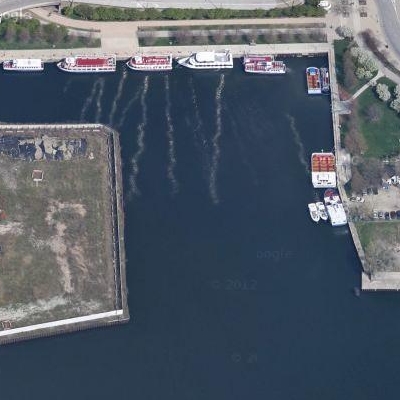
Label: RiverLake